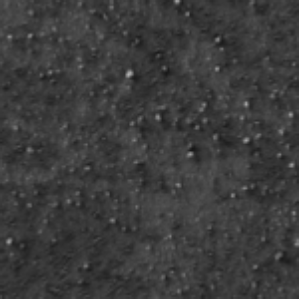
Label: frost